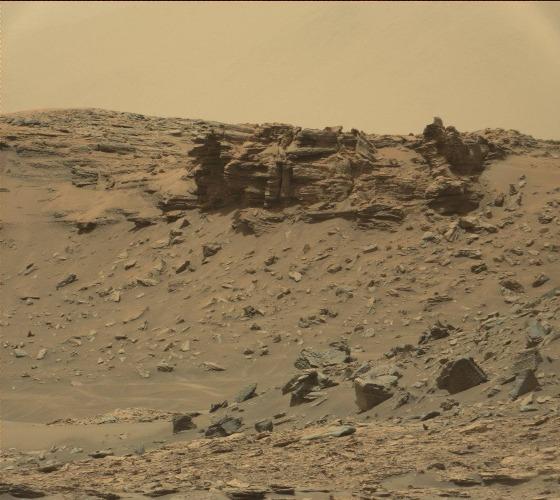
Terrain classes present: Bedrock, Gravel / Sand / Soil, Rock, Shadow, Sky / Distant Mountains